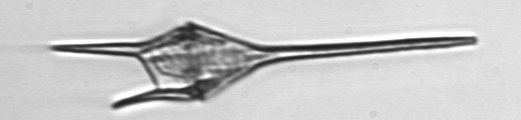
Label: Tripos_lineatus